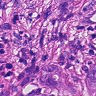
Metastatic tissue present: yes